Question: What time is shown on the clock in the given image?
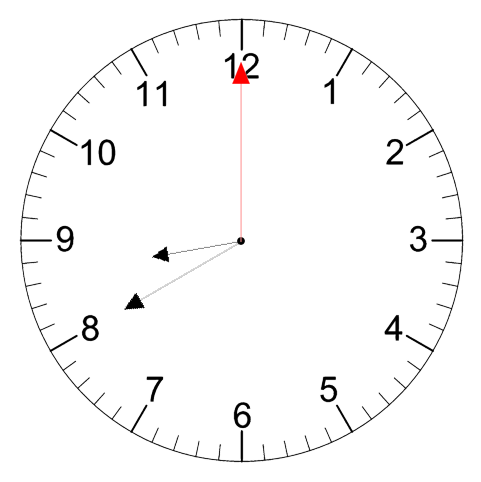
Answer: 08:40:00